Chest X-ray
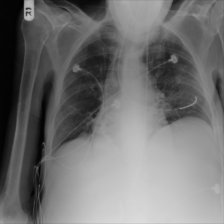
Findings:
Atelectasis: negative
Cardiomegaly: negative
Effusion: negative
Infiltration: negative
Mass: negative
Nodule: negative
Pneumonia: negative
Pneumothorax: negative
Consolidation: negative
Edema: negative
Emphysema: negative
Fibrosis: negative
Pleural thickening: negative
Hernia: negative